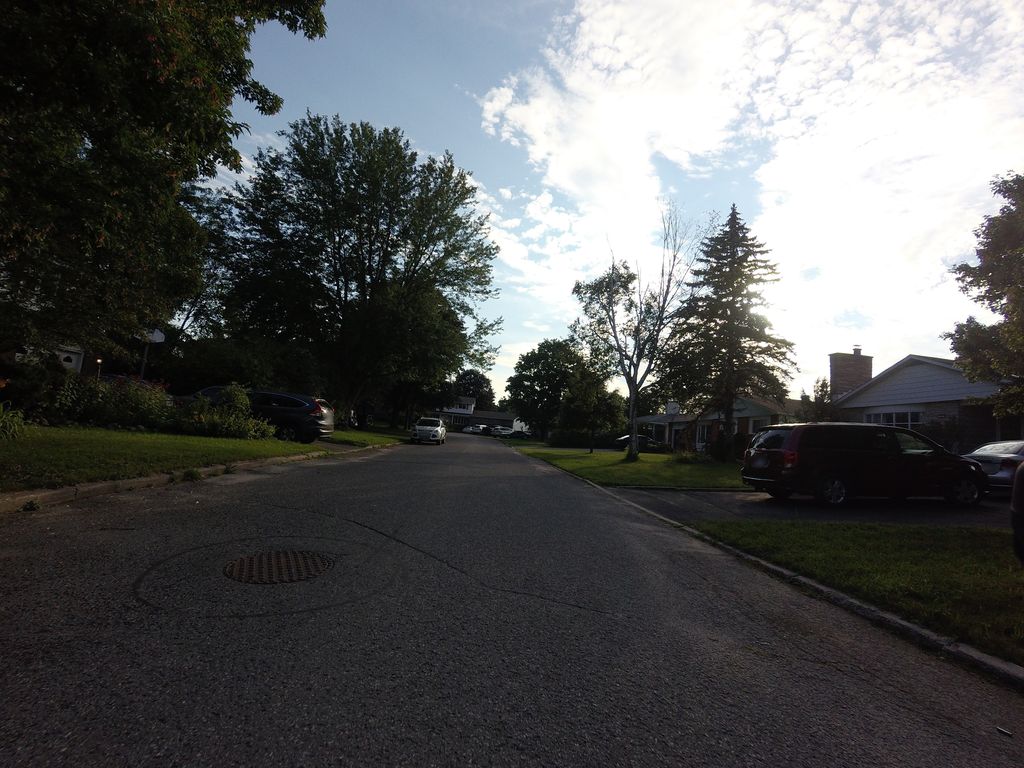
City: ottawa-gatineau